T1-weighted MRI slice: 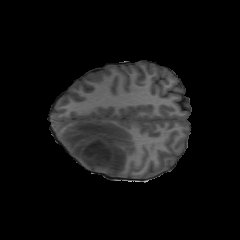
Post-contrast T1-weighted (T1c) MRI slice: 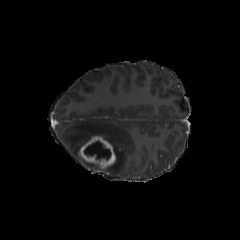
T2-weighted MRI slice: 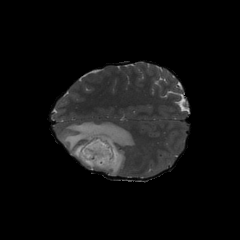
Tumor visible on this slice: yes